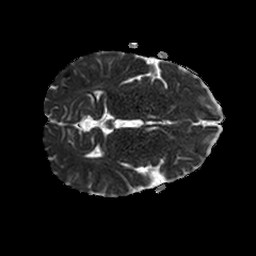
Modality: ADC
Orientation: axial
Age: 44
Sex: female
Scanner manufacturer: philips
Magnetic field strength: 1.5 T
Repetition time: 3.654 s
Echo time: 0.07117 s